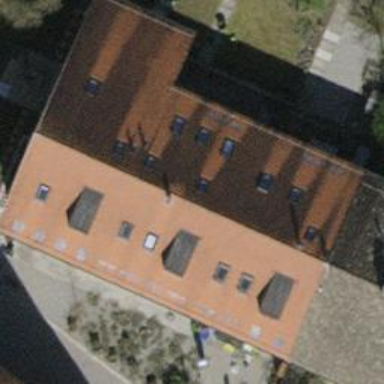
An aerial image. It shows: Building with tile roof.